Interaction volume radius: 5 \u00c5
Interaction volume height: 20 \u00c5
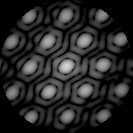
Disorder parameter: 0.1224